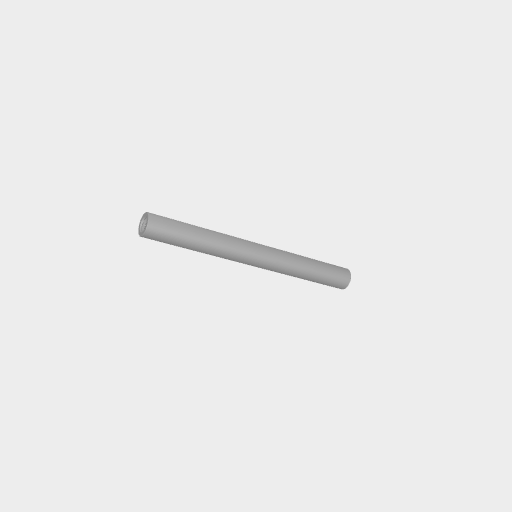
Part: Standoff6OD60